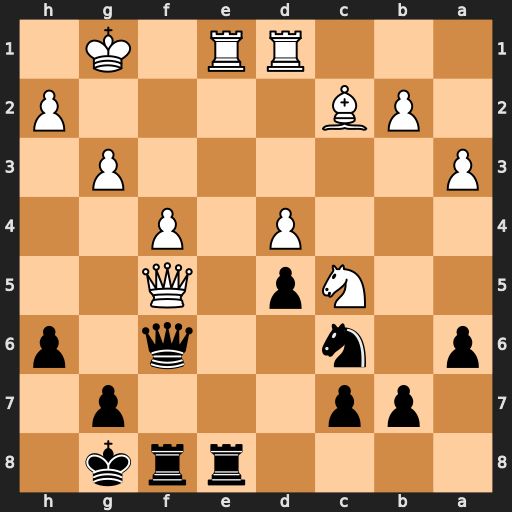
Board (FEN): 4rrk1/1pp3p1/p1n2q1p/2Np1Q2/3P1P2/P5P1/1PB4P/3RR1K1
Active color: b
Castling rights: -
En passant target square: -
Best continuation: Rxe1+ Rxe1 Qxd4+